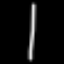
Label: line